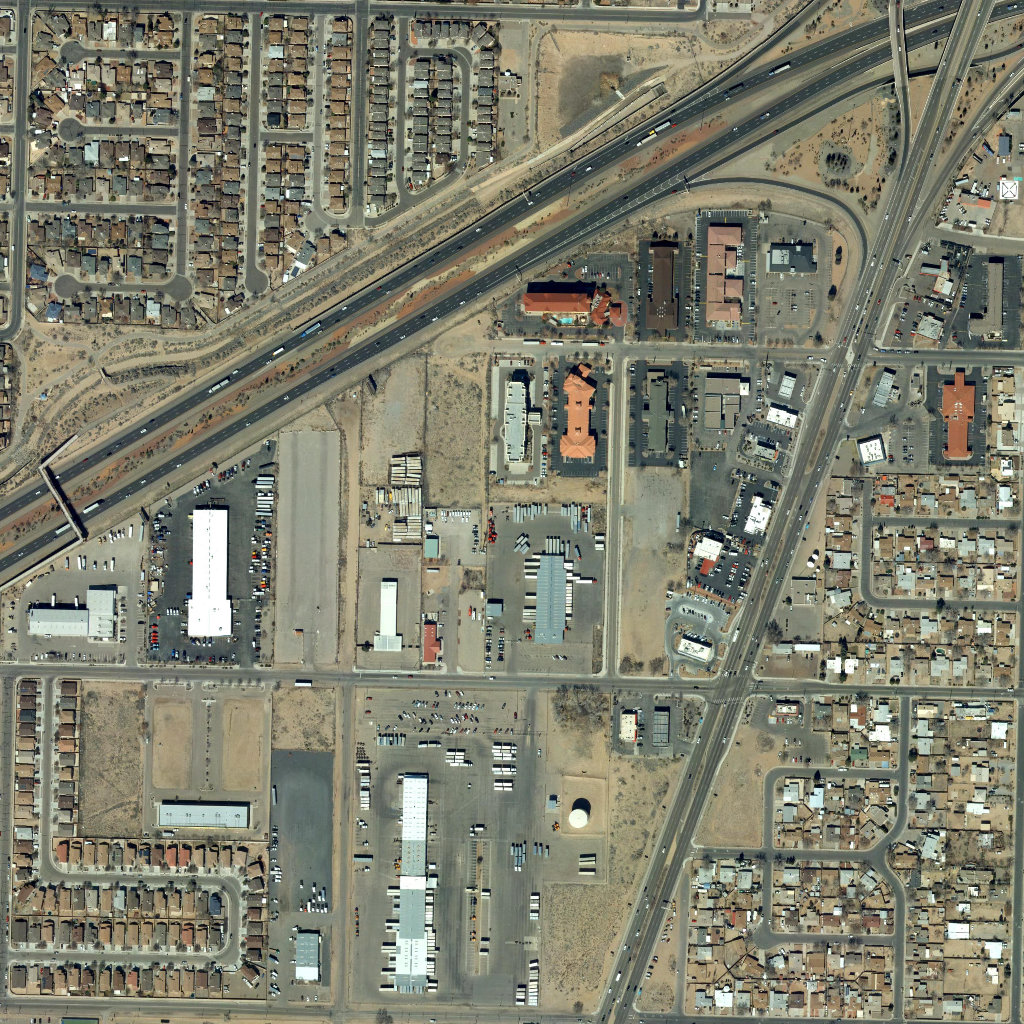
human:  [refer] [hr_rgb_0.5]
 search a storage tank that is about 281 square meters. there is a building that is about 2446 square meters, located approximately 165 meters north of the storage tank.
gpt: <box>[[55, 78, 57, 81, 0]]</box>

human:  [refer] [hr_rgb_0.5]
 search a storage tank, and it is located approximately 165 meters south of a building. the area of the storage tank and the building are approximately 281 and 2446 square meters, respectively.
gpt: <box>[[55, 78, 57, 81, 0]]</box>